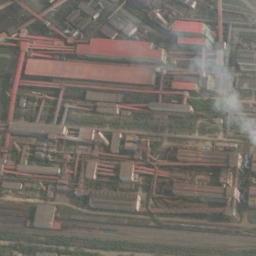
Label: thermal_power_station